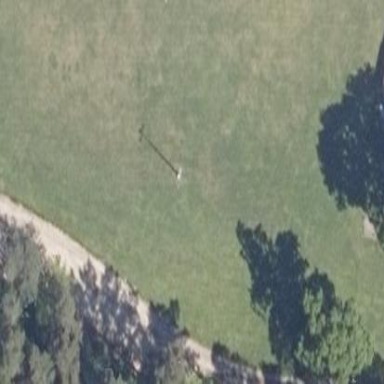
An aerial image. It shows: Fenced dog park for leisure activities on land.